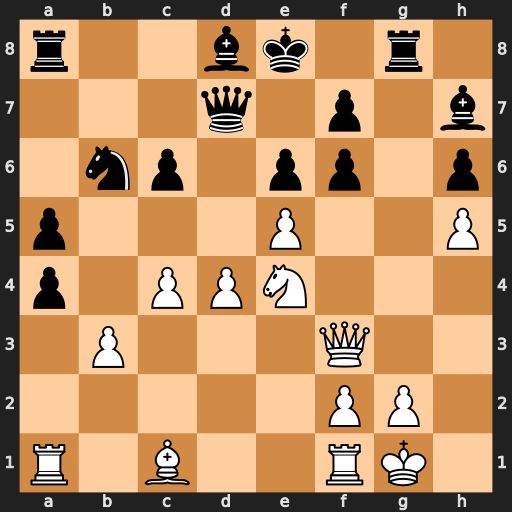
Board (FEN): r2bk1r1/3q1p1b/1np1pp1p/p3P2P/p1PPN3/1P3Q2/5PP1/R1B2RK1
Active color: w
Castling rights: q
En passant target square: -
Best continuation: Nd6+ Qxd6 exd6